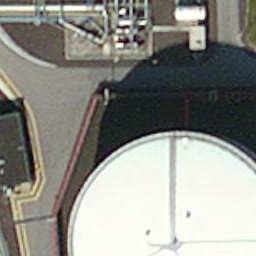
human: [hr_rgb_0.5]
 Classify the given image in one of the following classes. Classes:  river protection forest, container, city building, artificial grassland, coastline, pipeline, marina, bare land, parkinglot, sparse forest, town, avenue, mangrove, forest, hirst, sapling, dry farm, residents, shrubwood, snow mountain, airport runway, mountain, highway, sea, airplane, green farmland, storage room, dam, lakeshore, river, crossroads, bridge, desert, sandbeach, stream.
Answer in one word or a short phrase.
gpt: storage room